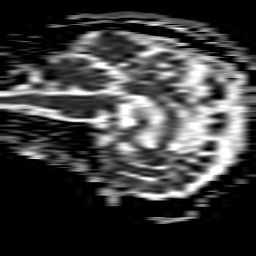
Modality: ADC
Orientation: sagittal
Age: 74
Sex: male
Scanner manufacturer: philips
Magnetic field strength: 1.5 T
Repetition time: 3.837 s
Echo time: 0.09719 s